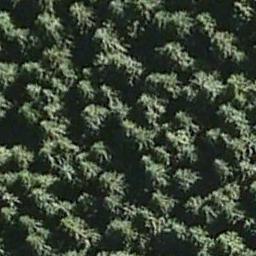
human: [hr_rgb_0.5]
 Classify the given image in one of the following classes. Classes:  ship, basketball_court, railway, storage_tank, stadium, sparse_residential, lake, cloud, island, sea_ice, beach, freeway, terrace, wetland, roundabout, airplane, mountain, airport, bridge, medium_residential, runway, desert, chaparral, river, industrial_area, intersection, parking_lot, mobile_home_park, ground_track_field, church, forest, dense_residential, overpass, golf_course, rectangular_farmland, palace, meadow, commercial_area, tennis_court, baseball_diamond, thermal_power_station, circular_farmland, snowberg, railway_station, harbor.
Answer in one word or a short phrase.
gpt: forest